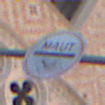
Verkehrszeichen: MautflichtigeStrecke
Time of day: SunriseSunset
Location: Outdoor (Urban)
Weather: Clear
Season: NotSpecified
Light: Natural